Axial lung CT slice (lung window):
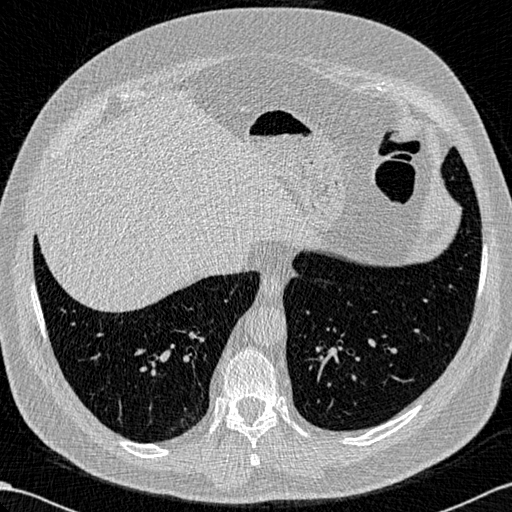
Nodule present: no